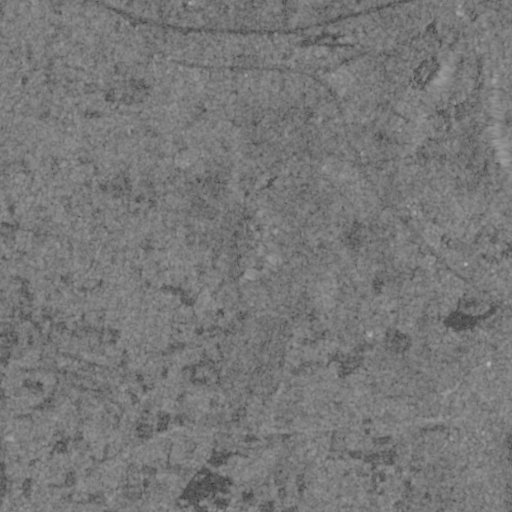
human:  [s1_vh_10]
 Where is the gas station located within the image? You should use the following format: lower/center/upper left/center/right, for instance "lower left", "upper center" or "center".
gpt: The gas station is located in the upper left of the image.
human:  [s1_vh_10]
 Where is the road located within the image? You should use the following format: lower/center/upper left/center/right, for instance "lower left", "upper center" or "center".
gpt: There is no road in the image.

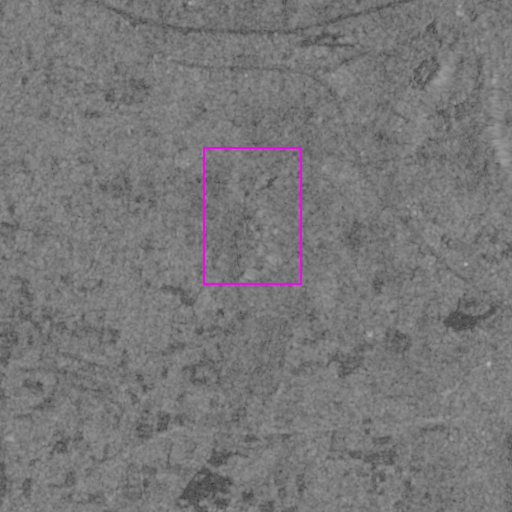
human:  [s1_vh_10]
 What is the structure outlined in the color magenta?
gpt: The structure outlined in magenta is a quarry.
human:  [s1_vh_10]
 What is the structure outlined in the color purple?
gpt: There is no purple outline.